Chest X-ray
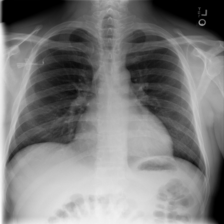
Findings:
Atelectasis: negative
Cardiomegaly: negative
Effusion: negative
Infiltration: negative
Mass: negative
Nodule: negative
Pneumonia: negative
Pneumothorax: negative
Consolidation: negative
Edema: negative
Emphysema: negative
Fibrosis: negative
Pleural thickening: negative
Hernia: negative